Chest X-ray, AP view. Patient: 57 years old, sex F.
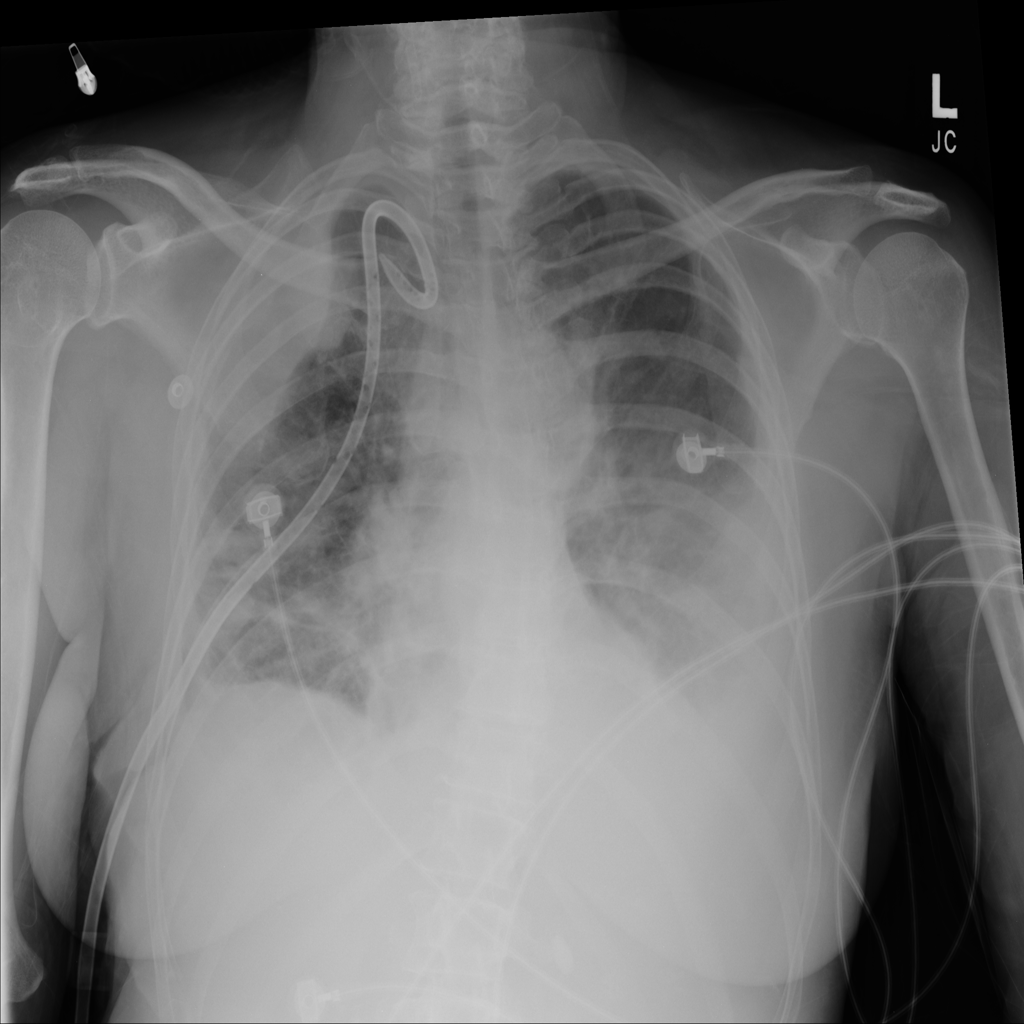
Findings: Effusion